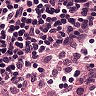
Metastatic tissue present: no